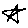
Label: star